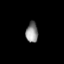
Tissue: lung
Cell type: Endothelial cells
Senescence score: 0.6049
Nuclear area (px): 242
Mean DAPI intensity: 141.12